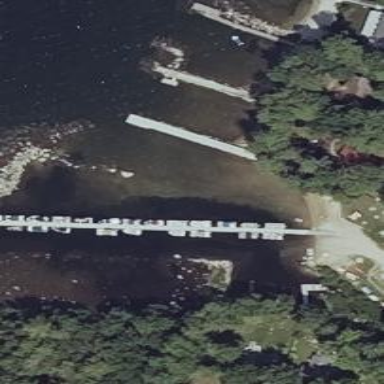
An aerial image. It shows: Man-made pier.